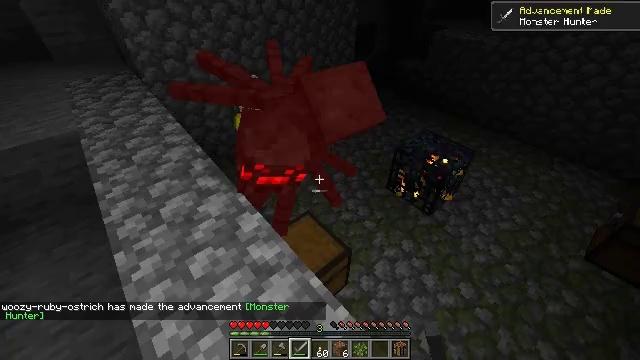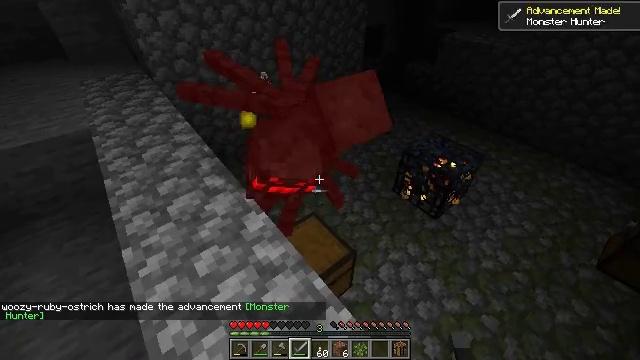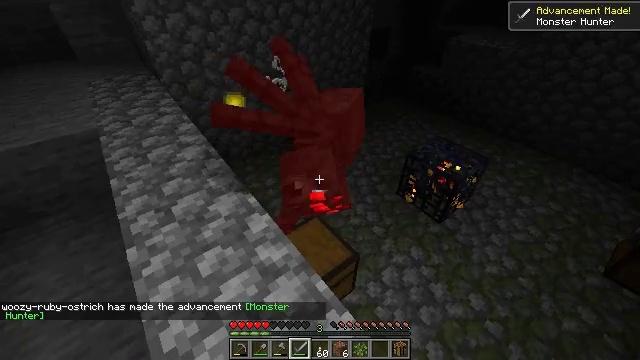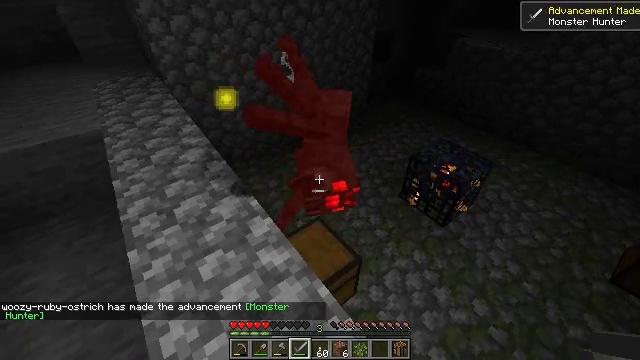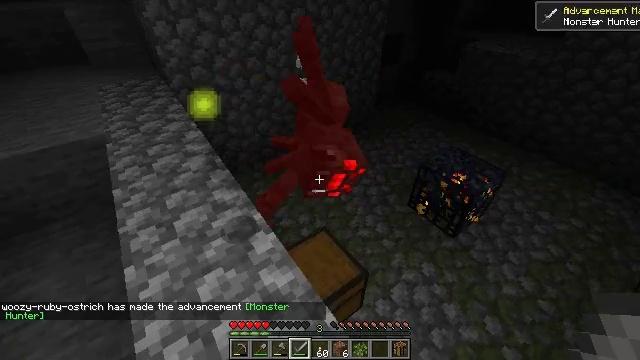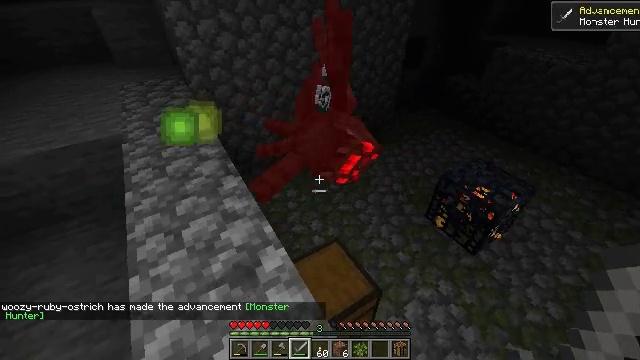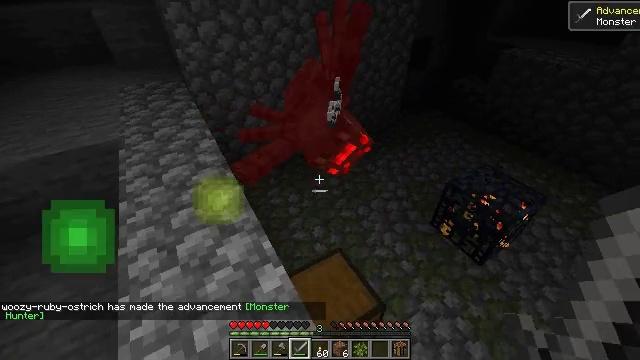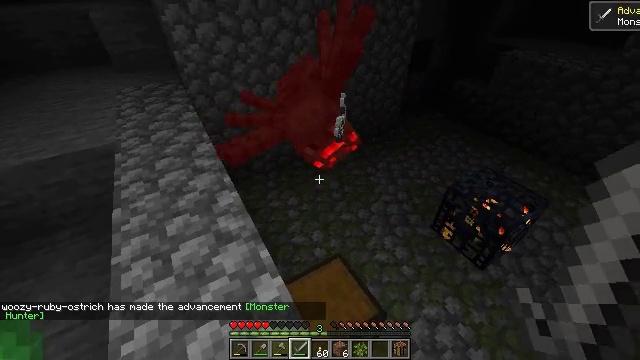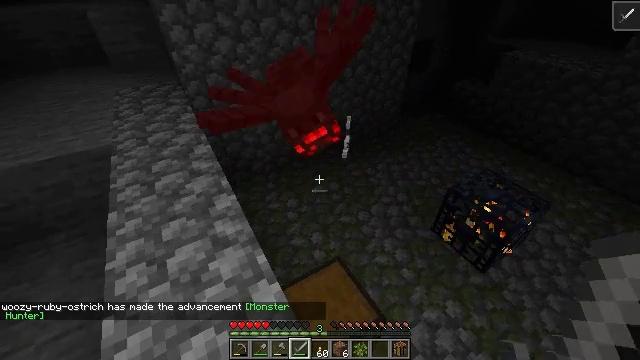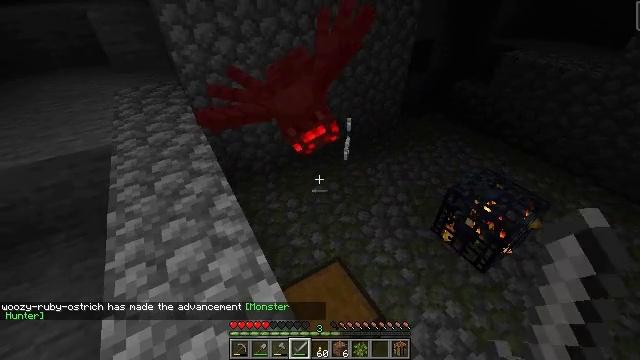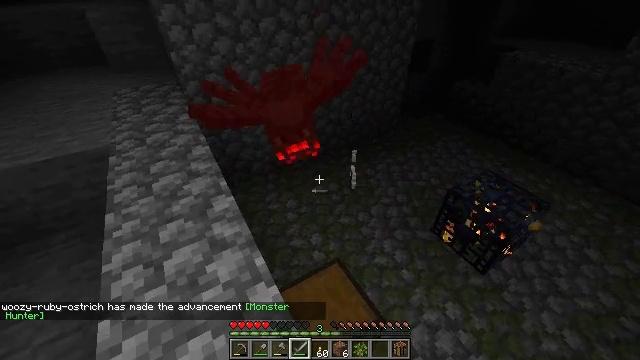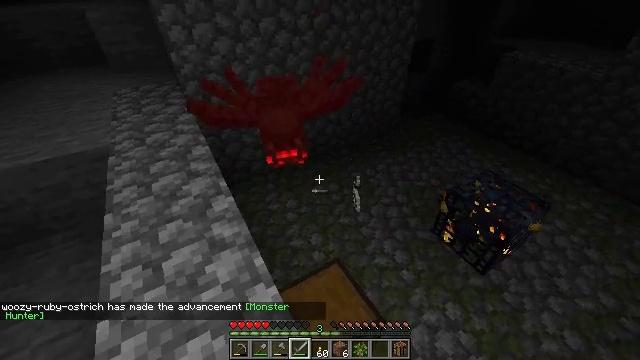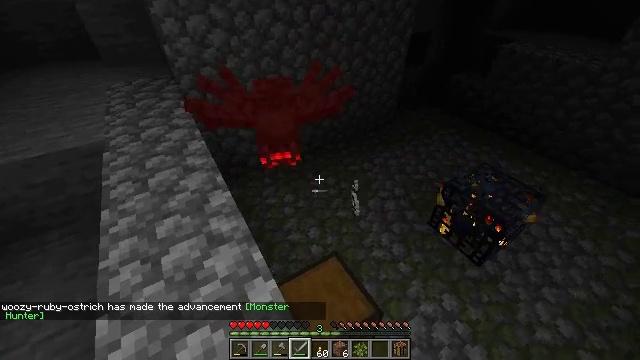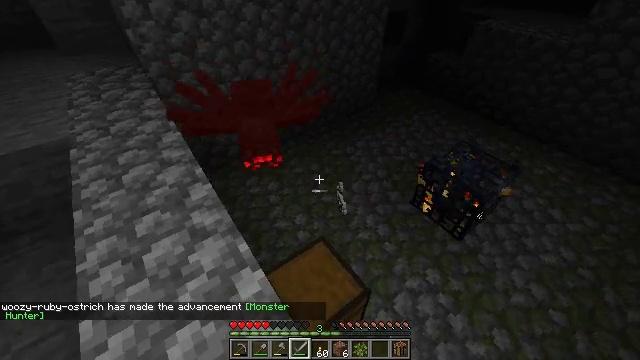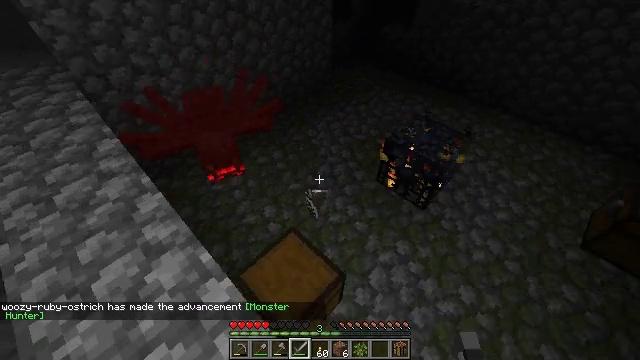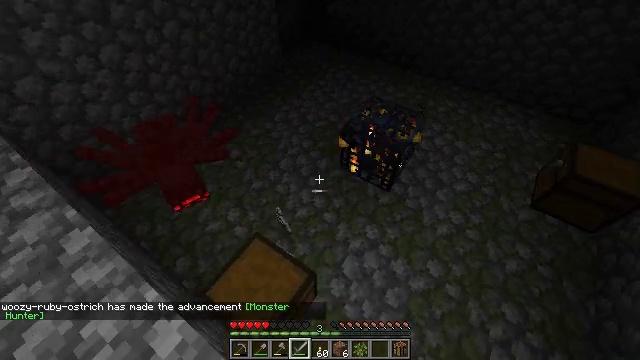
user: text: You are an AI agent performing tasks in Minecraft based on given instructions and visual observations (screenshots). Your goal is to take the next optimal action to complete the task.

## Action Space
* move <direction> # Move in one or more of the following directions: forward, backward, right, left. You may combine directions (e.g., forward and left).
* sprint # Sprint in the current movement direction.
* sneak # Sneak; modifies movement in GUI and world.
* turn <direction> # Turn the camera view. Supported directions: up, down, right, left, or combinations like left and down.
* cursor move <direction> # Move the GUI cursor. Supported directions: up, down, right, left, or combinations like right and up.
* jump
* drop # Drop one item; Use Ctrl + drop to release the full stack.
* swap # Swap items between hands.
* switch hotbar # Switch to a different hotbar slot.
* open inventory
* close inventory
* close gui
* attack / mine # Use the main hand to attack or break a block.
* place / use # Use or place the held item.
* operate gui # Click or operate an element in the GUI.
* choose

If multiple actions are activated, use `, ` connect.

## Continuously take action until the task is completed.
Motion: motion action
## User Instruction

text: Break the mob spawner.
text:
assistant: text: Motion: turn left
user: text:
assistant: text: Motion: turn left
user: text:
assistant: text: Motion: move forward
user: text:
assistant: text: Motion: move forward, turn left
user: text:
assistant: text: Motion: move forward, turn left
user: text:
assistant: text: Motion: no_op
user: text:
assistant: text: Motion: no_op
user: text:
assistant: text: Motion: attack / mine
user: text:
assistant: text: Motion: attack / mine
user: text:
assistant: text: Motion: attack / mine
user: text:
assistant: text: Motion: no_op
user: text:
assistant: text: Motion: turn down
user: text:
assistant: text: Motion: move forward and move right, turn right and down
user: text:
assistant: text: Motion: move forward and move right, turn right and down
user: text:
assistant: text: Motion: move forward and move right, turn right and down
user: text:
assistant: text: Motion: move forward and move right, turn right
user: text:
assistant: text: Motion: move forward and move right, turn right
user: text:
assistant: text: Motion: move forward and move right
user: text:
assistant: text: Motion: move forward and move right, turn right and up
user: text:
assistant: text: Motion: move forward and move right, turn right and up
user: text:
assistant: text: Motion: move forward and move right, turn up, switch to hotbar 1
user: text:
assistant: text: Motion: move forward and move right, turn left and up, switch to hotbar 1
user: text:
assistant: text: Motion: move forward and move right, turn left and up, switch to hotbar 1
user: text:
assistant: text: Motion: move forward and move right, turn left and up, attack / mine
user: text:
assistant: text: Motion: move forward, turn left and up, attack / mine
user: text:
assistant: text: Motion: turn up, attack / mine
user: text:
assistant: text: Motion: turn up, attack / mine
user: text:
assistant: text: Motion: turn up, attack / mine
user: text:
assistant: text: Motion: turn up, attack / mine
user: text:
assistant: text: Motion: attack / mine